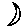
Label: moon